Interaction volume radius: 10 \u00c5
Interaction volume height: 10 \u00c5
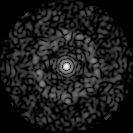
Disorder parameter: 0.8599